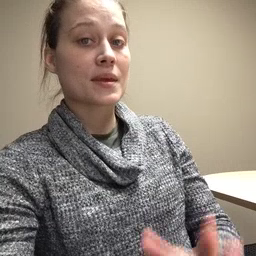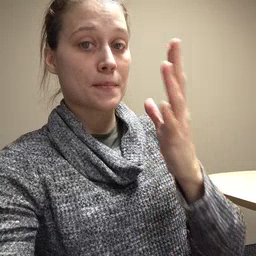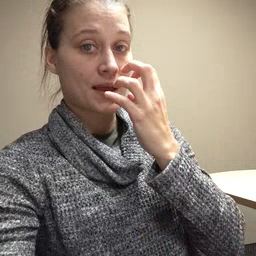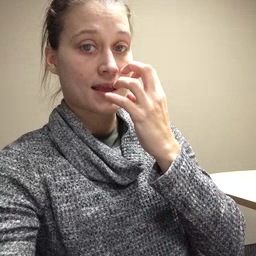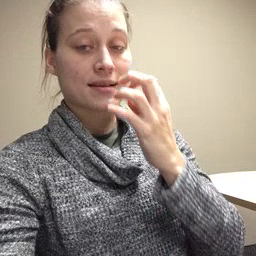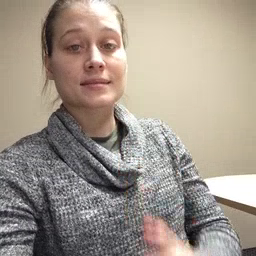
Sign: mad